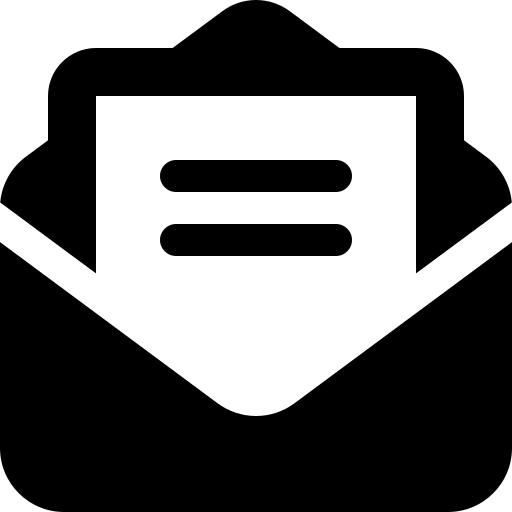
Tags: icon, FontAwesome, fa-icon, solid, envelope, open, text